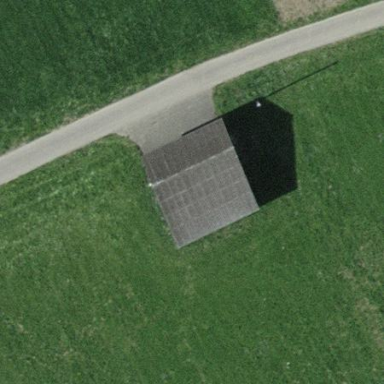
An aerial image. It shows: Barn.